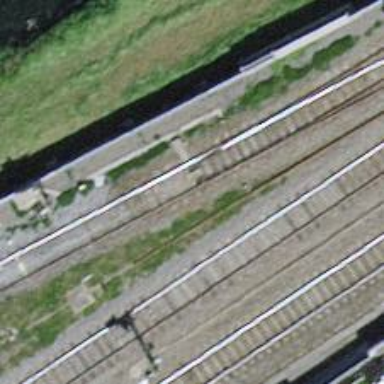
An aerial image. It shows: Railway switch.